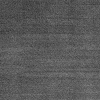
Atmospheric dust classification: dusty